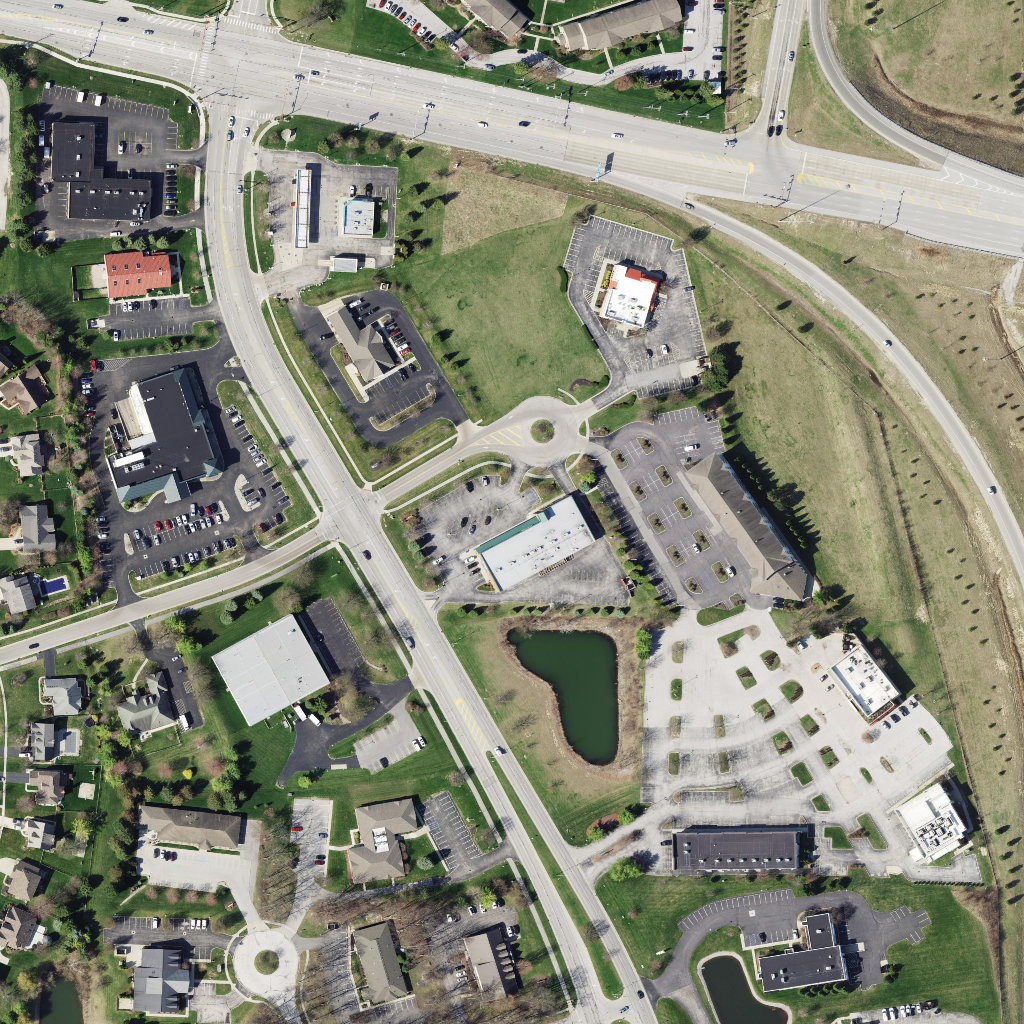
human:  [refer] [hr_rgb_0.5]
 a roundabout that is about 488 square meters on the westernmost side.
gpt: <box>[[22, 90, 29, 97, 0]]</box>

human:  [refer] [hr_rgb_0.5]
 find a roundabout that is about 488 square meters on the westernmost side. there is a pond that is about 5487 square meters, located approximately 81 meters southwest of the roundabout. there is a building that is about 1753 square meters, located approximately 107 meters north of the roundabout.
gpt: <box>[[22, 90, 29, 97, 0]]</box>

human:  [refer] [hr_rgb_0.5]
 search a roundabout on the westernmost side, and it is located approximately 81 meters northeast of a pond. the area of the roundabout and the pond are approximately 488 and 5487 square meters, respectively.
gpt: <box>[[22, 90, 29, 97, 0]]</box>